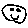
Label: smiley face